Question: i want to display images in Recycler View

You can see images have no fixed height and width. just randomly shown in different sizes.
i have considered 'StaggeredLayoutManager' for 'recyclerview' but the problem with that we have to show vertically or horizontally with fixed height in that.
Can anyone help?
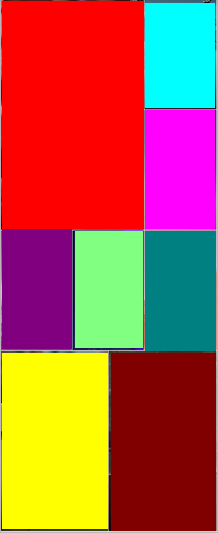
Answer: Make different kind of viewholders in your recyclerview adapter and inflate views according to image types